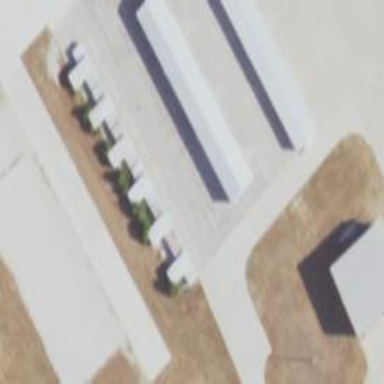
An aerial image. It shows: Building that is hangar at the airport.